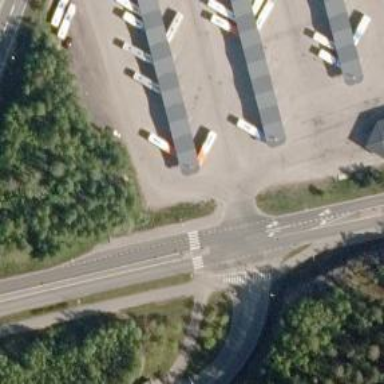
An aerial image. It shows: Island crossing on the road.